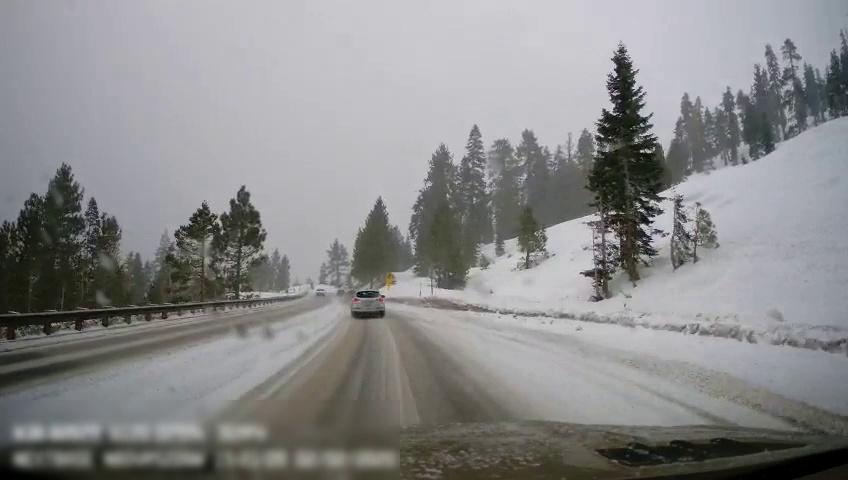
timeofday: Day
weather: Snowy
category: Drivable Space
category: Vehicles | SUV
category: Vehicles | Car
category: Vehicles | Car
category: Vehicles | SUV
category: Traffic | Signs